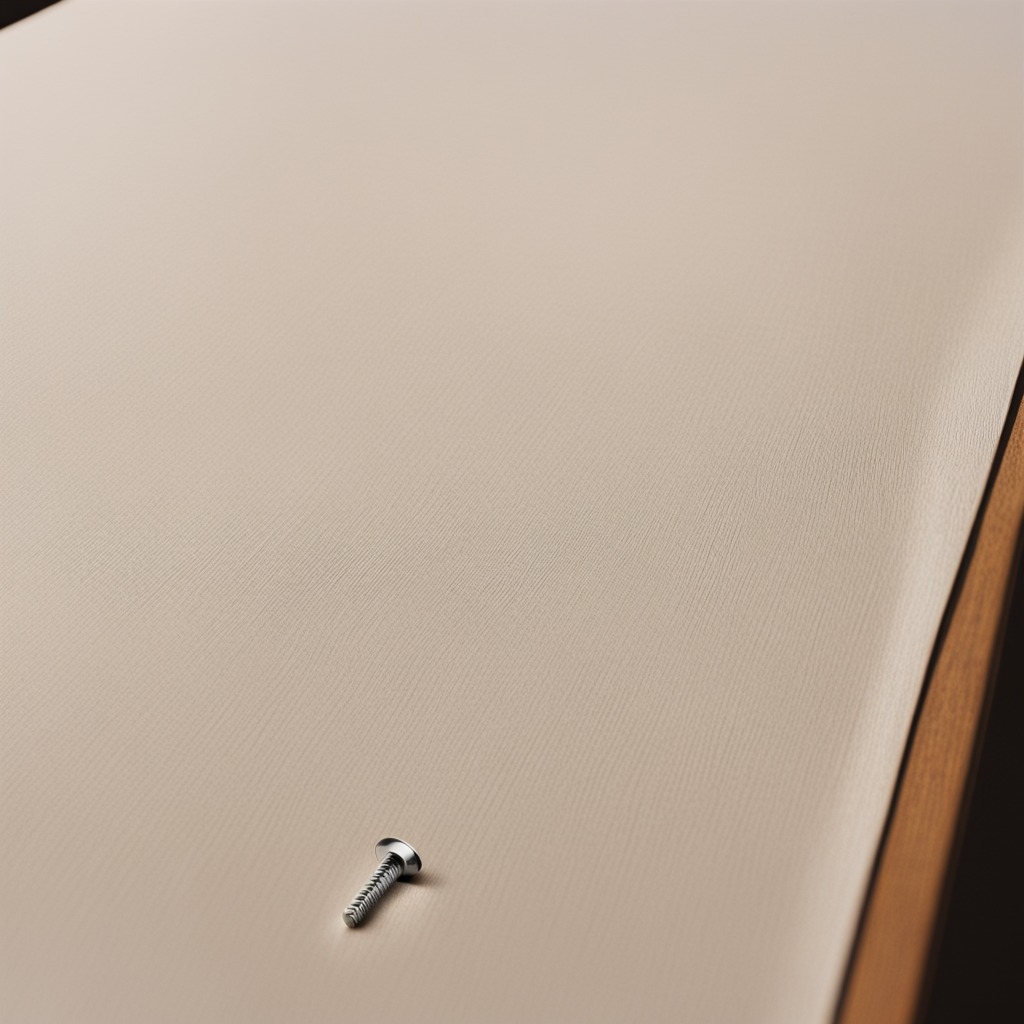
A metal screw lies on a wooden table in an outdoor workshop during daytime bright natural light soft shadows worn but beneath the cloth.